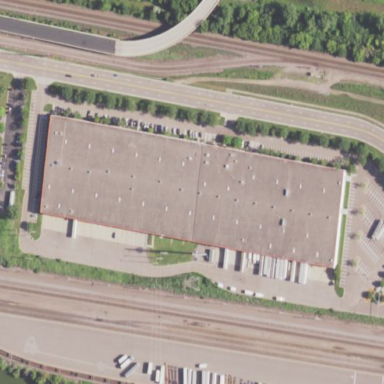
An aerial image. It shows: Warehouse.